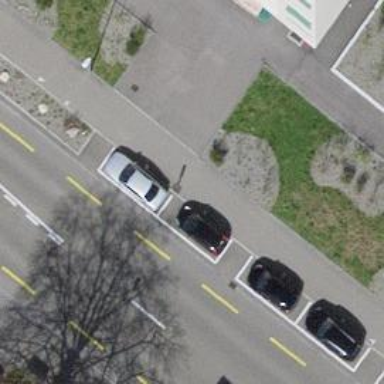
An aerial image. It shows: Asphalt sidewalk along the footway.